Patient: sex F, age 59
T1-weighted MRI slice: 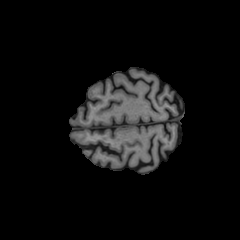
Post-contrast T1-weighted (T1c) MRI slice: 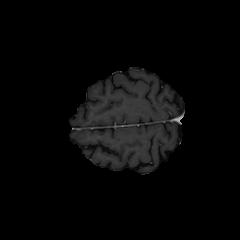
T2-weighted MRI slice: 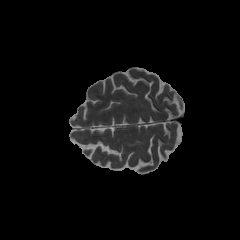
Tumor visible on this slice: no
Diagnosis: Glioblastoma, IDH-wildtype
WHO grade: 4